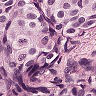
Metastatic tissue present: yes